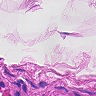
Metastatic tissue present: no